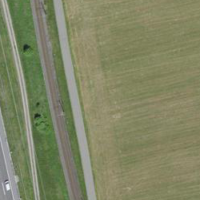
EUNIS habitat code: 57
Species observed at this site:
Cirsium arvense